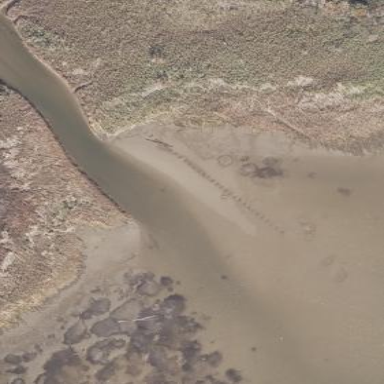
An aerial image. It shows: Reef composed of pilings.